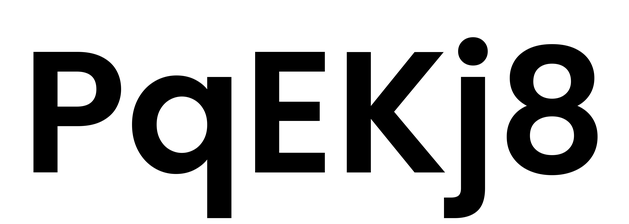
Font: Poppins-SemiBold